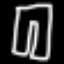
Label: pants